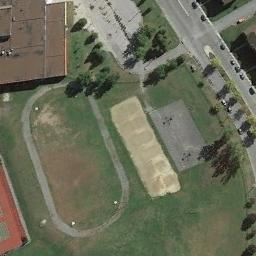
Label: ground_track_field